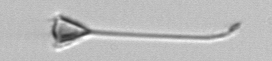
Label: Asterionellopsis_glacialis